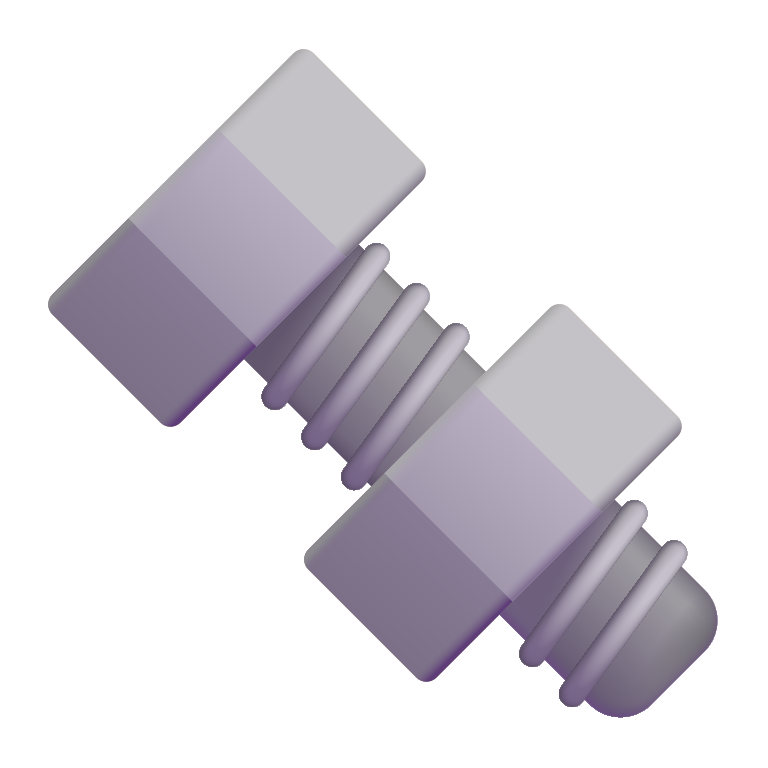
nut and bolt color